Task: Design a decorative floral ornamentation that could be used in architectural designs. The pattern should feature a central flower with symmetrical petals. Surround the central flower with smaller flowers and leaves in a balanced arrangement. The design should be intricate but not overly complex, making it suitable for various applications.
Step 1265:
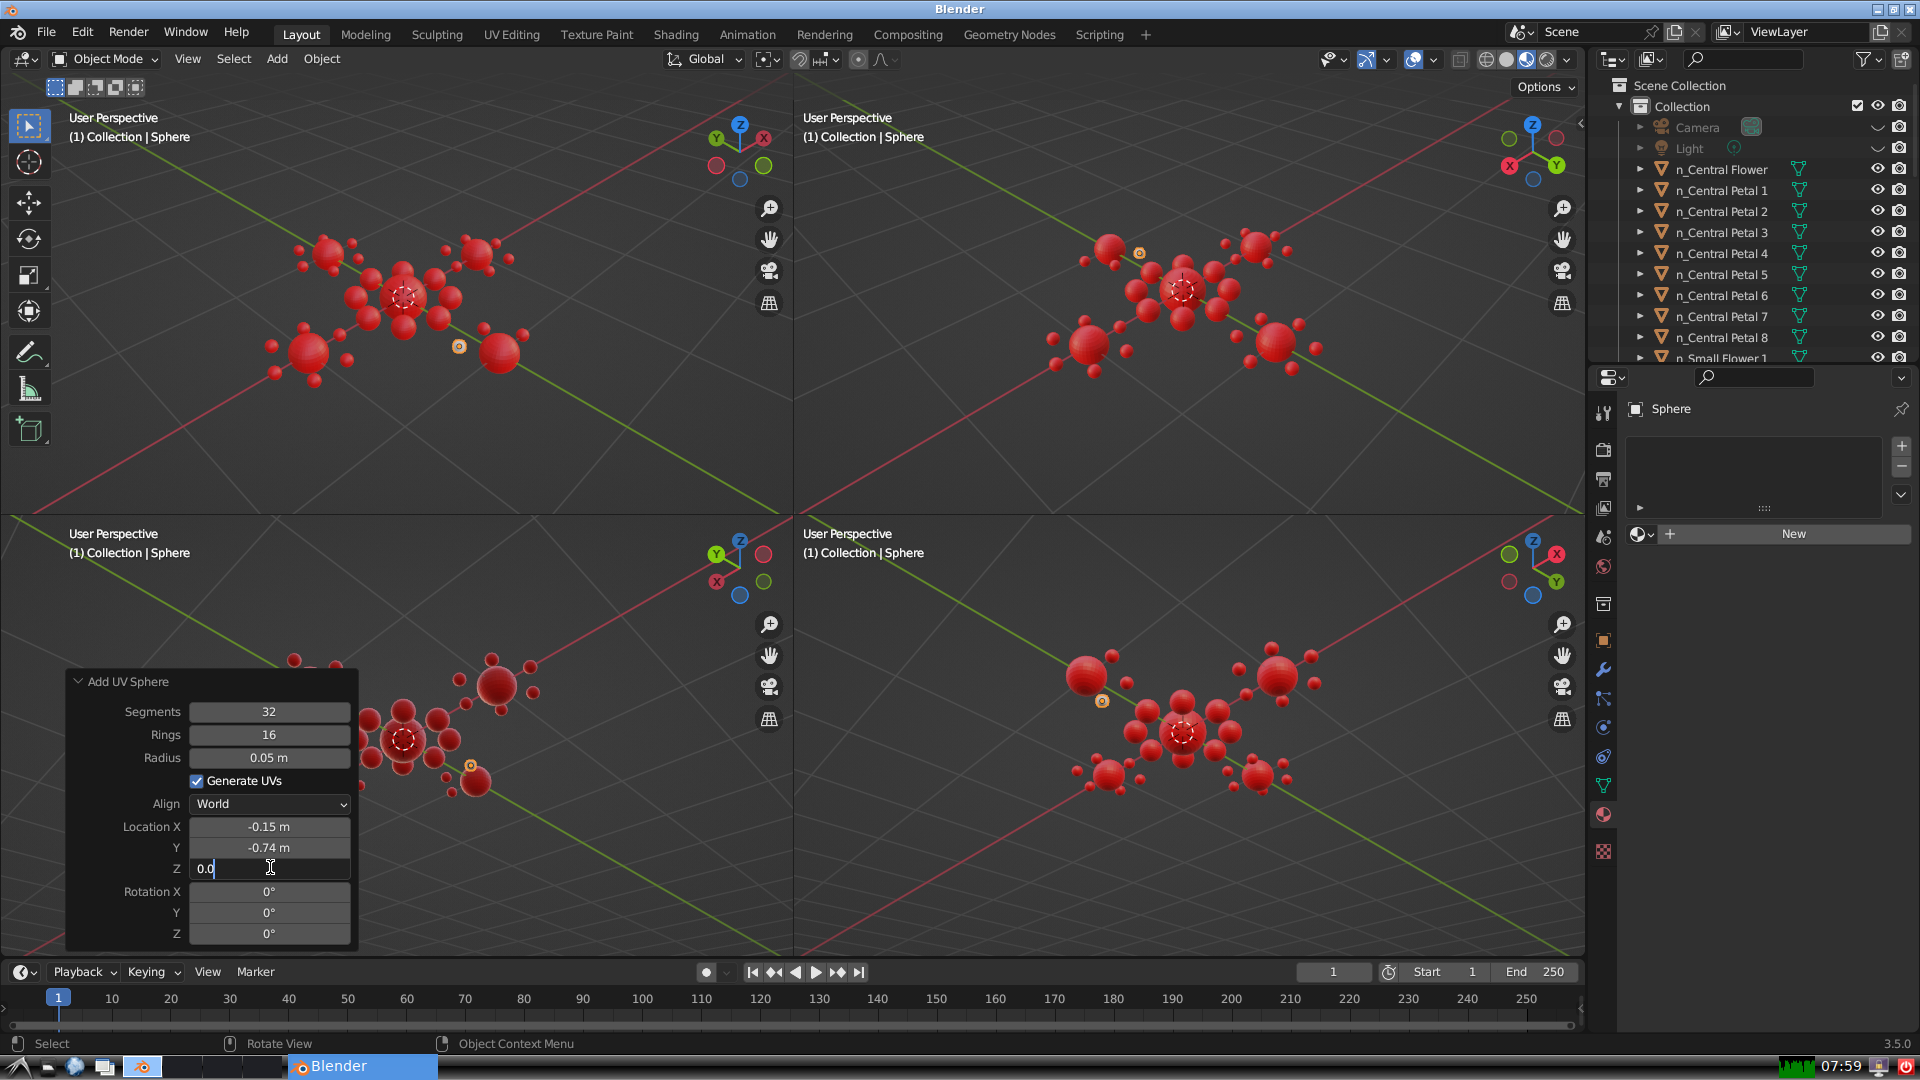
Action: {"key_press": ['Return']}